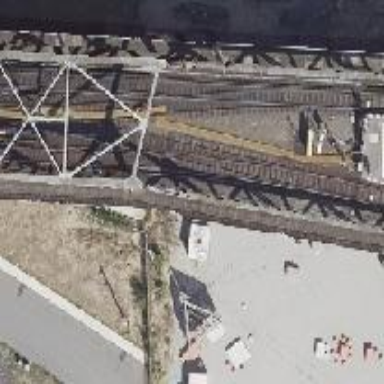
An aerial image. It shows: Viaduct bridge carrying electrified rail line on top.